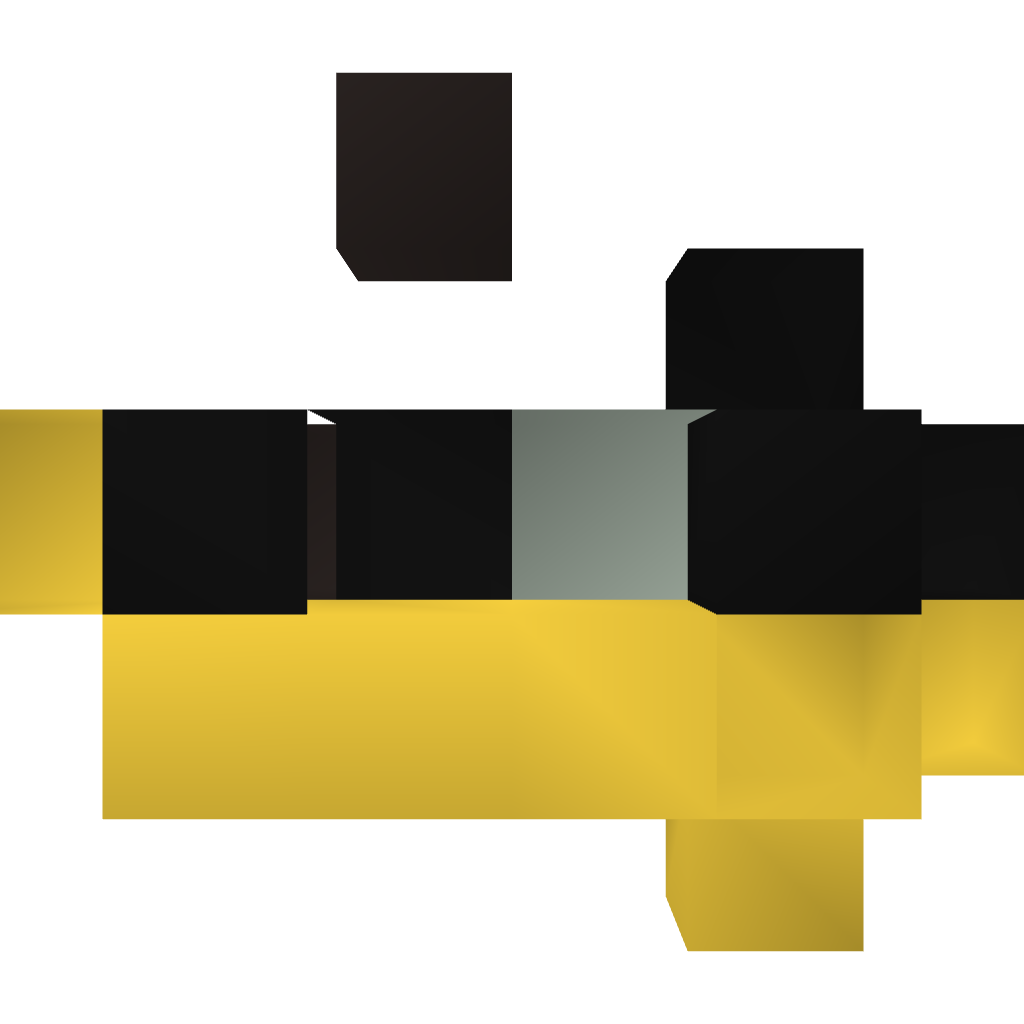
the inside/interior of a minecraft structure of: Shop (Dispenser)